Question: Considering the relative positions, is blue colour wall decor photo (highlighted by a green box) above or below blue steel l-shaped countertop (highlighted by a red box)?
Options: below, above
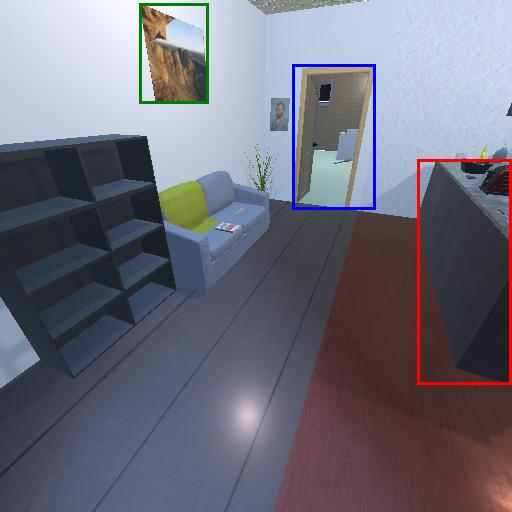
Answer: below